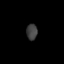
Tissue: lung
Cell type: Epithelial cells
Senescence score: 0.2082
Nuclear area (px): 171
Mean DAPI intensity: 63.164